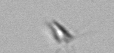
Label: Calciopappus